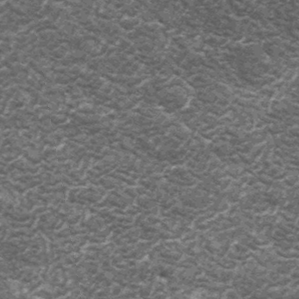
Label: frost